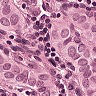
Metastatic tissue present: yes